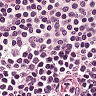
Metastatic tissue present: no